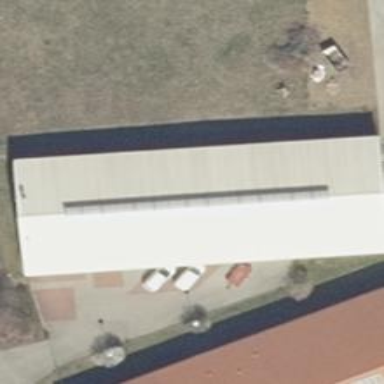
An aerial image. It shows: Flat-roofed building with gray-colored roof.